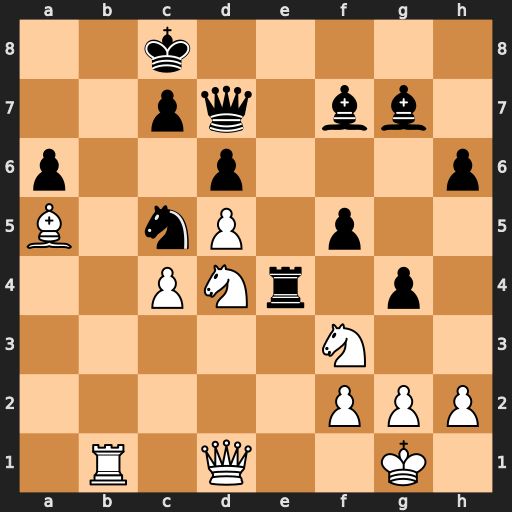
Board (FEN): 2k5/2pq1bb1/p2p3p/B1nP1p2/2PNr1p1/5N2/5PPP/1R1Q2K1
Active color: w
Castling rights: -
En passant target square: -
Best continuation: Nc6 Qxc6 dxc6